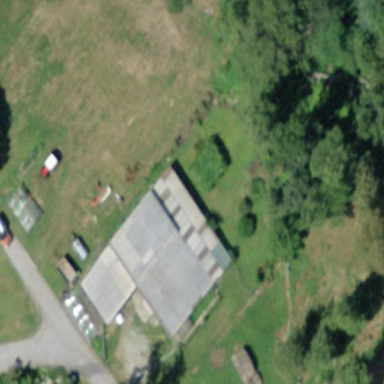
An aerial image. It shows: Farm auxiliary building.